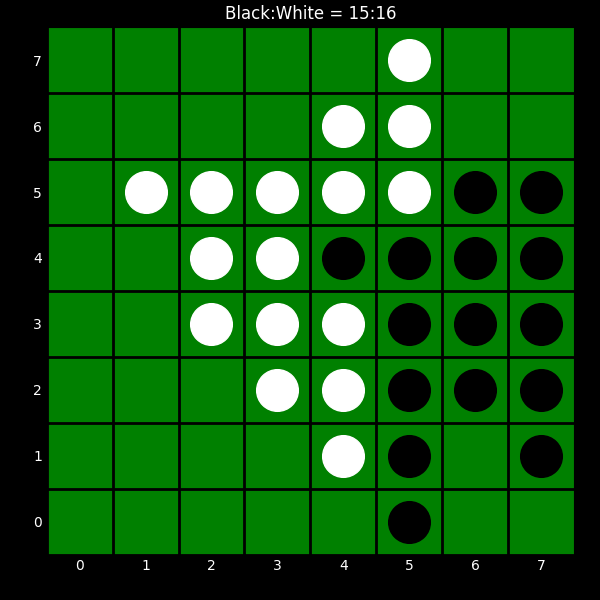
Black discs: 15
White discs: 16